Question: I am taking a screenshot with glReadPixels to perform a "cross-over" effect between two images.
On the Marmalade SDK simulator, the screenshot is taken just fine and the "cross-over" effect works a treat:

However, this is how it looks on iOS and Android devices - corrupted:
<URL>
<URL>
I always read the screen as RGBA 1 byte/channel, as the <URL> it's ALWAYS accepted.
Here is the code used to take the screenshot:
'''
uint8* Gfx::ScreenshotBuffer(int& deviceWidth, int& deviceHeight, int& dataLength) {
/// width/height
deviceWidth = IwGxGetDeviceWidth();
deviceHeight = IwGxGetDeviceHeight();
int rowLength = deviceWidth * 4; /// data always returned by GL as RGBA, 1 byte/each
dataLength = rowLength * deviceHeight;
// set the target framebuffer to read
glPixelStorei(GL_UNPACK_ALIGNMENT, 1);
glPixelStorei(GL_PACK_ALIGNMENT, 1);
uint8* buffer = new uint8[dataLength];
glReadPixels(0, 0, deviceWidth, deviceHeight, GL_RGBA, GL_UNSIGNED_BYTE, buffer);
return buffer;
}
void Gfx::ScreenshotImage(CIwImage* img, uint8*& pbuffer) {
int deviceWidth, deviceHeight, dataLength;
pbuffer = ScreenshotBuffer(deviceWidth, deviceHeight, dataLength);
img->SetFormat(CIwImage::ABGR_8888);
img->SetWidth(deviceWidth);
img->SetHeight(deviceHeight);
img->SetBuffers(pbuffer, dataLength, 0, 0);
}
'''
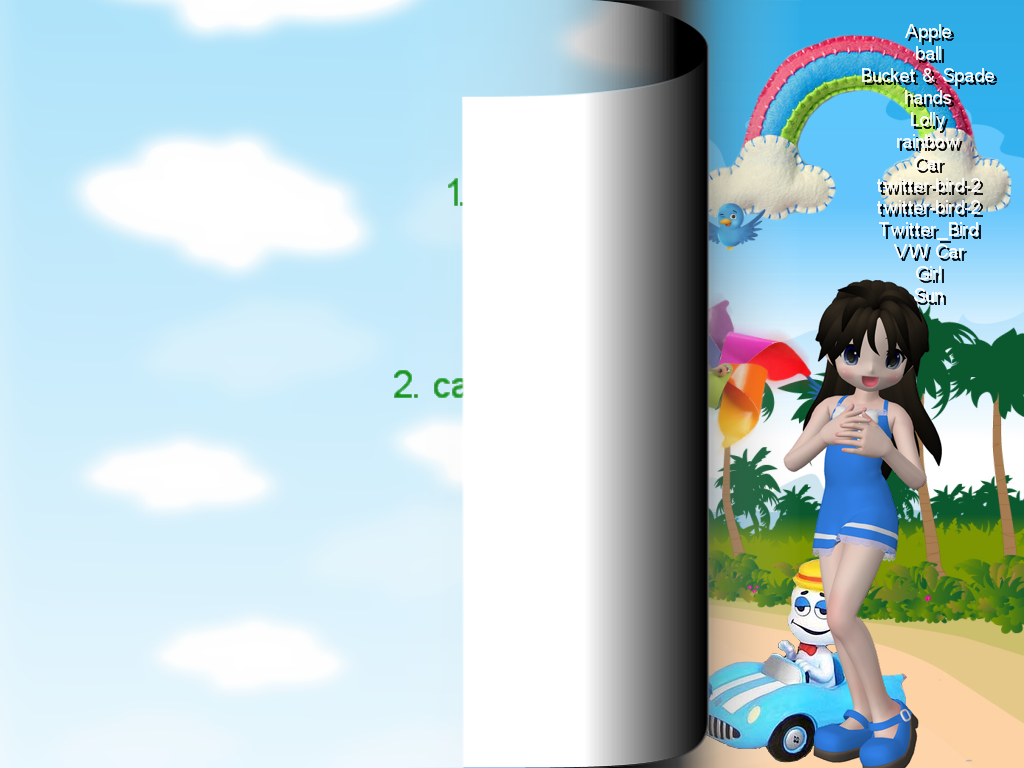
Answer: In the end, it was lack of memory. The "new uint8[dataLength];" never returned an existent pointer, thus the whole process went corrupted.